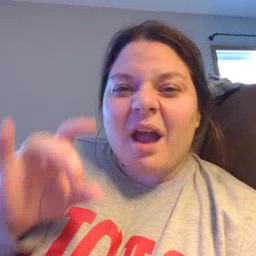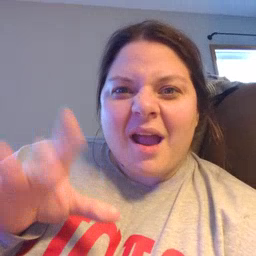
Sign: hate